Aerial crown-view tile of a tropical tree (Barro Colorado Island, Panama), acquired 20240716:
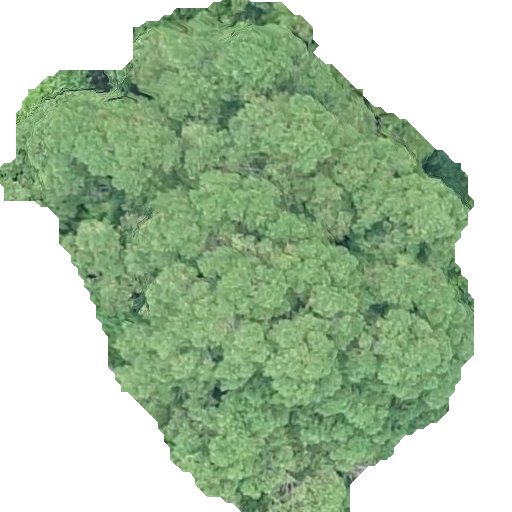
Species: Calophyllum longifolium
GBIF accepted scientific name: Calophyllum longifolium
Crown area: 255.457 m²